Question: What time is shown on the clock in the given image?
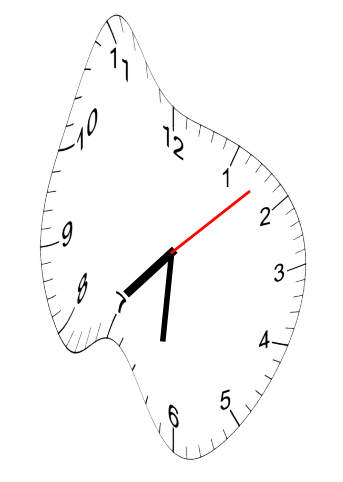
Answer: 07:31:08